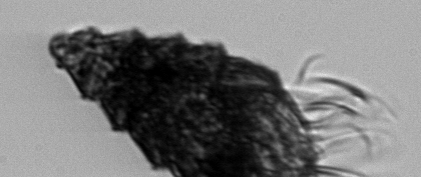
Label: Laboea_strobila